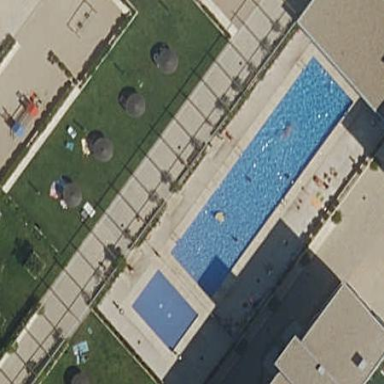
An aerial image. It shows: Swimming pool located in leisure land.